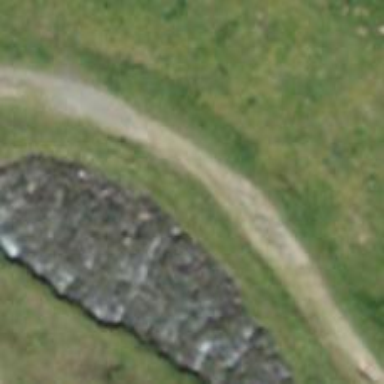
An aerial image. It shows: Dirt path.